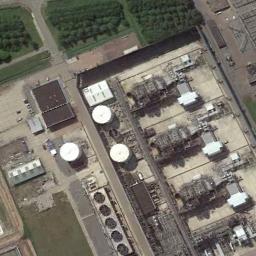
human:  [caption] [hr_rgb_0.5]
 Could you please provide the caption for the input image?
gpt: There are many neatly arranged storage tanks and many pipelines in the factory, And there is a lawn next to the factory .

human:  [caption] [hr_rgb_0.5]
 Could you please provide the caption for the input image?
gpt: There is a black house beside the storage tanks .

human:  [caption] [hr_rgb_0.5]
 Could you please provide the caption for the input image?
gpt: There are many buildings beside the storage tanks .

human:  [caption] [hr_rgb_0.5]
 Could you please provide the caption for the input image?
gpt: There are three white storage tanks on the bare land .

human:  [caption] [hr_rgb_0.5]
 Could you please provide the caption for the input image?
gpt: There are several storage tanks and some pipelines .